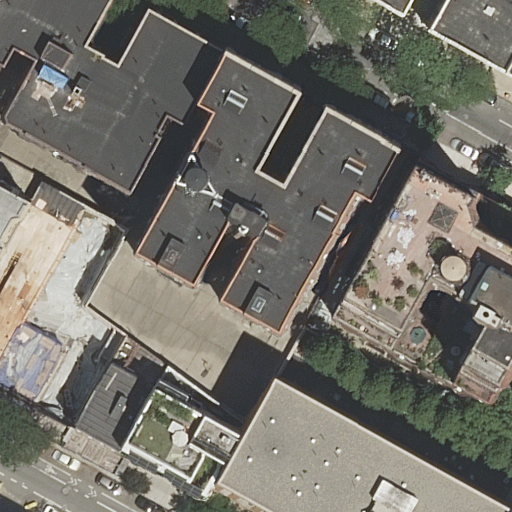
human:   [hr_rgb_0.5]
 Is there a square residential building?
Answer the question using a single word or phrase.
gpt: no

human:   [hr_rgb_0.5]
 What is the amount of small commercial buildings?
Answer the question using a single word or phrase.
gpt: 0

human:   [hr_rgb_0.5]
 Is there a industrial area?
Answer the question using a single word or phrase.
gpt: no

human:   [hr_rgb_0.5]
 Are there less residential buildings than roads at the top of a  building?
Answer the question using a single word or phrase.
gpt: no

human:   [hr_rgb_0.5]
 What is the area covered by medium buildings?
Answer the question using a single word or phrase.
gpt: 2099m2

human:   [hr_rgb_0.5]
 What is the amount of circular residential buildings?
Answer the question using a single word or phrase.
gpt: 0

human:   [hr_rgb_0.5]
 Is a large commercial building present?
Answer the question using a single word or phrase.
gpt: no

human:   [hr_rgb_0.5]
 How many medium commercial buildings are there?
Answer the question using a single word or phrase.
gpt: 0

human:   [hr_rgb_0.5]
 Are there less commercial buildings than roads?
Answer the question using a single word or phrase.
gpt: yes

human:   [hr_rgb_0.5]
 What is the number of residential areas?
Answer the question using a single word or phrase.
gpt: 0

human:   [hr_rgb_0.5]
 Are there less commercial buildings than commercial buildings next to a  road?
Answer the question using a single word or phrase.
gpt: no

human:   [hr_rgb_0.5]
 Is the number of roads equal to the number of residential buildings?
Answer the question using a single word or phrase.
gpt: no

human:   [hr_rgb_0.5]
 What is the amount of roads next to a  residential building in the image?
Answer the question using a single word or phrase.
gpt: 2

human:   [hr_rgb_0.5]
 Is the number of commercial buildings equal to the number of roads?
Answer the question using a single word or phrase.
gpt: no

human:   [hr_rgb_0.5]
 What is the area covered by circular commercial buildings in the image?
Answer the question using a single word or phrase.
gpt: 0m2

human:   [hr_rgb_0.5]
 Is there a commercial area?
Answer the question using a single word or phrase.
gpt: no

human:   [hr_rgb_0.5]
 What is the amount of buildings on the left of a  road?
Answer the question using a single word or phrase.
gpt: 7

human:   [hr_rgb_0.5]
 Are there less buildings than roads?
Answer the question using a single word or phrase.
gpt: no

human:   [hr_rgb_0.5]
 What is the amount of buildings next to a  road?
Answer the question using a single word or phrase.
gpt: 12

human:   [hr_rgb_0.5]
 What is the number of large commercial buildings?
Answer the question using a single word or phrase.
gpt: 0

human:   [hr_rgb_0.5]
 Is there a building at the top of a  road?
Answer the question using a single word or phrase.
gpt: yes

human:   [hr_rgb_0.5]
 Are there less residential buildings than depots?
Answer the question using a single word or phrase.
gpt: no

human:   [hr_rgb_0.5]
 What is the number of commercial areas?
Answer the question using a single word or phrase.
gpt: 0

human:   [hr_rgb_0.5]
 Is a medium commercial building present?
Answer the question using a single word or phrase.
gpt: no

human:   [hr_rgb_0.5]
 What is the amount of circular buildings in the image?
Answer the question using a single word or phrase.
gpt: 0

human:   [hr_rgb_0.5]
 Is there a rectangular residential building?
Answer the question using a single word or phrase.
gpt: yes

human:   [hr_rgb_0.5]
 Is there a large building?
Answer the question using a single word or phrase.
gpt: yes

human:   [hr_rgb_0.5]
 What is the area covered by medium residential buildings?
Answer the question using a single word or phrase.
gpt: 2099m2

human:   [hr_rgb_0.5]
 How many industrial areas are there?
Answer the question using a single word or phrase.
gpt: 0

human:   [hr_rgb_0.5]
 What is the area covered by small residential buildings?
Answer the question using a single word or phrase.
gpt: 4m2

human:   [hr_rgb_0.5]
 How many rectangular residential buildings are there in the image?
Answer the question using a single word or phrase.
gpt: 7

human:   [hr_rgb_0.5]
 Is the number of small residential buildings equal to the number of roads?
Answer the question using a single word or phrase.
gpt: no

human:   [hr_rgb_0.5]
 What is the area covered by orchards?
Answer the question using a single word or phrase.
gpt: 0m2

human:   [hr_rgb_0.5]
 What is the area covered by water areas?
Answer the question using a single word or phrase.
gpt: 0m2

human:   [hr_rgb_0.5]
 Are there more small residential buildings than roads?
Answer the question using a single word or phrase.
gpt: no

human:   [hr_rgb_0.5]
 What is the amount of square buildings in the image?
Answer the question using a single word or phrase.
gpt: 0